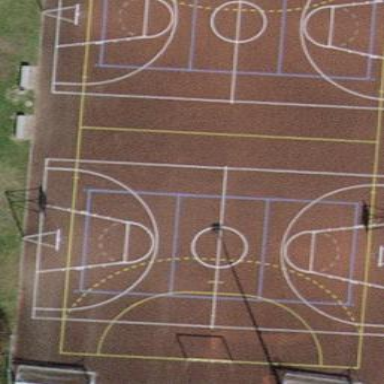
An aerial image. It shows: Tartan basketball court located on pitch designated for leisure land.